Question: >
<URL>
I need to open a specific folder on my project. When I use opendialog1, I can only open a file. How about opening a folder ?

PS : I use Delphi 2010
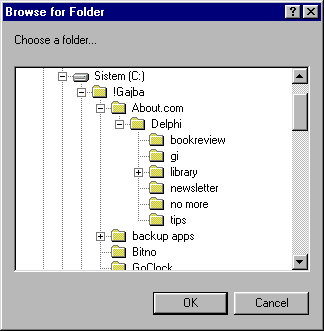
Answer: You also can use 'TBrowseForFolder' action class ('stdActns.pas'):
'''
var
dir: string;
begin
with TBrowseForFolder.Create(nil) do try
RootDir := 'C:';
if Execute then
dir := Folder;
finally
Free;
end;
end;
'''
or use WinApi function - 'SHBrowseForFolder' directly (second 'SelectDirectory' overload uses it, instead of first overload, which creates own delphi-window with all controls at runtime):
'''
var
dir : PChar;
bfi : TBrowseInfo;
pidl : PItemIDList;
begin
ZeroMemory(@bfi, sizeof(bfi));
pidl := SHBrowseForFolder(bfi);
if pidl <> nil then try
GetMem(dir, MAX_PATH + 1);
try
if SHGetPathFromIDList(pidl, dir) then begin
// use dir
end;
finally
FreeMem(dir);
end;
finally
CoTaskMemFree(pidl);
end;
end;
'''